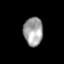
Tissue: skin
Cell type: Epithelial cells
Senescence score: 0.2575
Nuclear area (px): 542
Mean DAPI intensity: 159.734